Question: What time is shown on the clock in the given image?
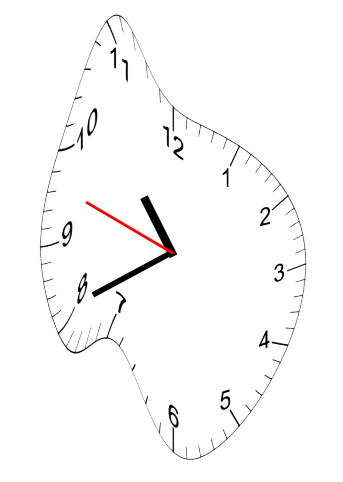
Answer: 10:40:48